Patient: sex M, age 37
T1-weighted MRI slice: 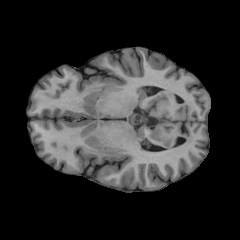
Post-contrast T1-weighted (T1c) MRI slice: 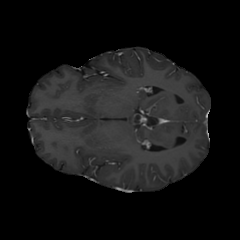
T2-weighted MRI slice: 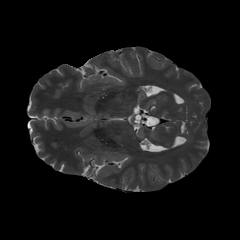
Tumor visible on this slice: no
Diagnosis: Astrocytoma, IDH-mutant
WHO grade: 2